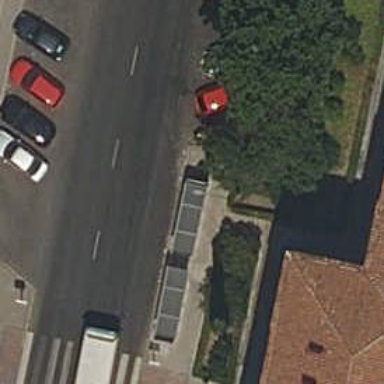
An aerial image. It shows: Bus stop with sheltered platform for public transport.